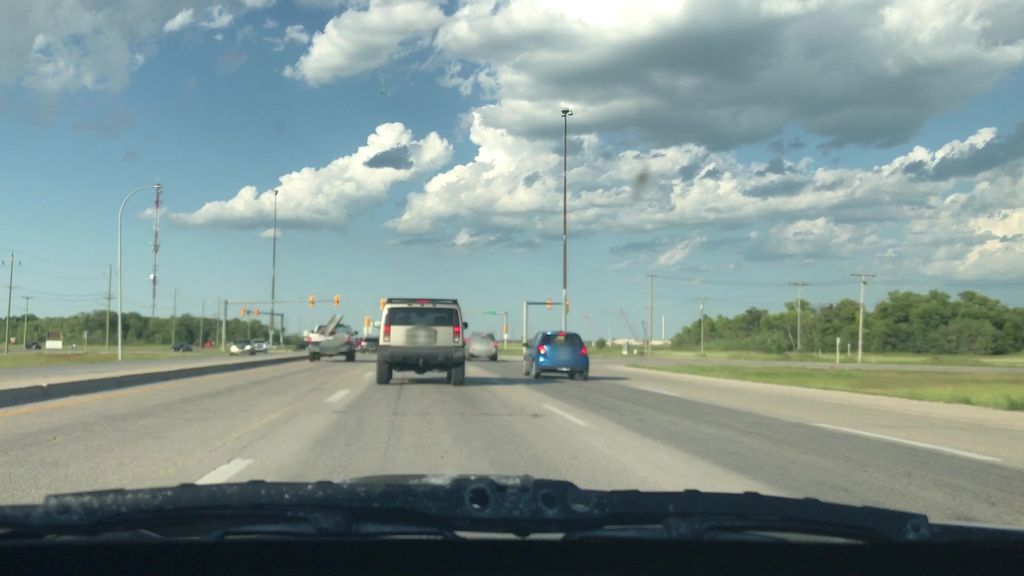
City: winnipeg